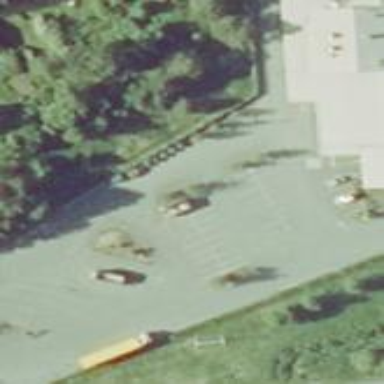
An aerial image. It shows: Parking area.